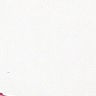
Metastatic tissue present: no